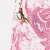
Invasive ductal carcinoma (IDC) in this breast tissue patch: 0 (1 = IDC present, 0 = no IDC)